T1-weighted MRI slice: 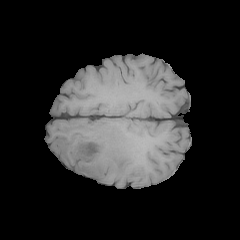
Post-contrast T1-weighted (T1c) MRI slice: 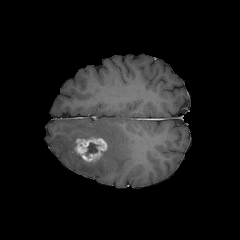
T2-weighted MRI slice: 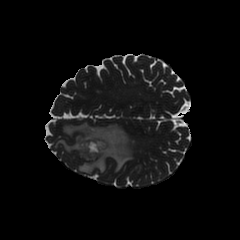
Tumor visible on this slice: yes